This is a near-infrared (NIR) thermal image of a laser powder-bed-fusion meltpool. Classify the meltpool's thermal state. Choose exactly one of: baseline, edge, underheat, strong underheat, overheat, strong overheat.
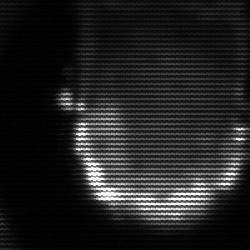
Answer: baseline